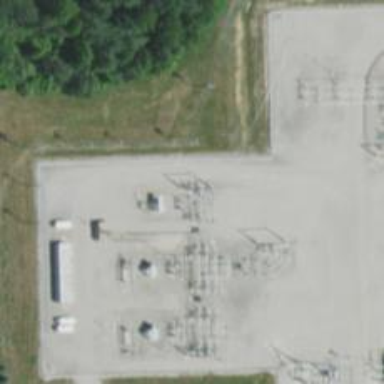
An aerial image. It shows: Switch for power supply.